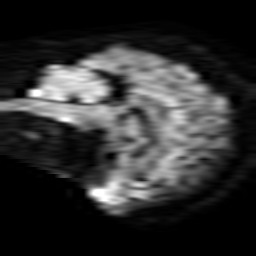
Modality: TRACE
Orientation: sagittal
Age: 42
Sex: female
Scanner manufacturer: philips
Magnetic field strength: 1.5 T
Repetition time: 4.822 s
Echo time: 0.07764 s